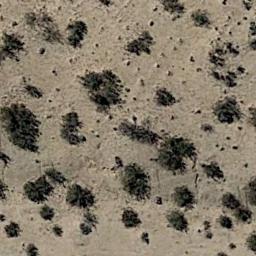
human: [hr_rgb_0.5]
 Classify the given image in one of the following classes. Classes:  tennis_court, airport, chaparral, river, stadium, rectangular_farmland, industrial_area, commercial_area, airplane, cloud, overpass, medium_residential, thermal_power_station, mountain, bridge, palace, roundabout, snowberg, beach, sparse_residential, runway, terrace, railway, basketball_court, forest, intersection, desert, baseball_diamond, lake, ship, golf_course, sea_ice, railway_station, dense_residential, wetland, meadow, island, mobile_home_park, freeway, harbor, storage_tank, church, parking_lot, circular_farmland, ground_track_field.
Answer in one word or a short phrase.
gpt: chaparral